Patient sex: F
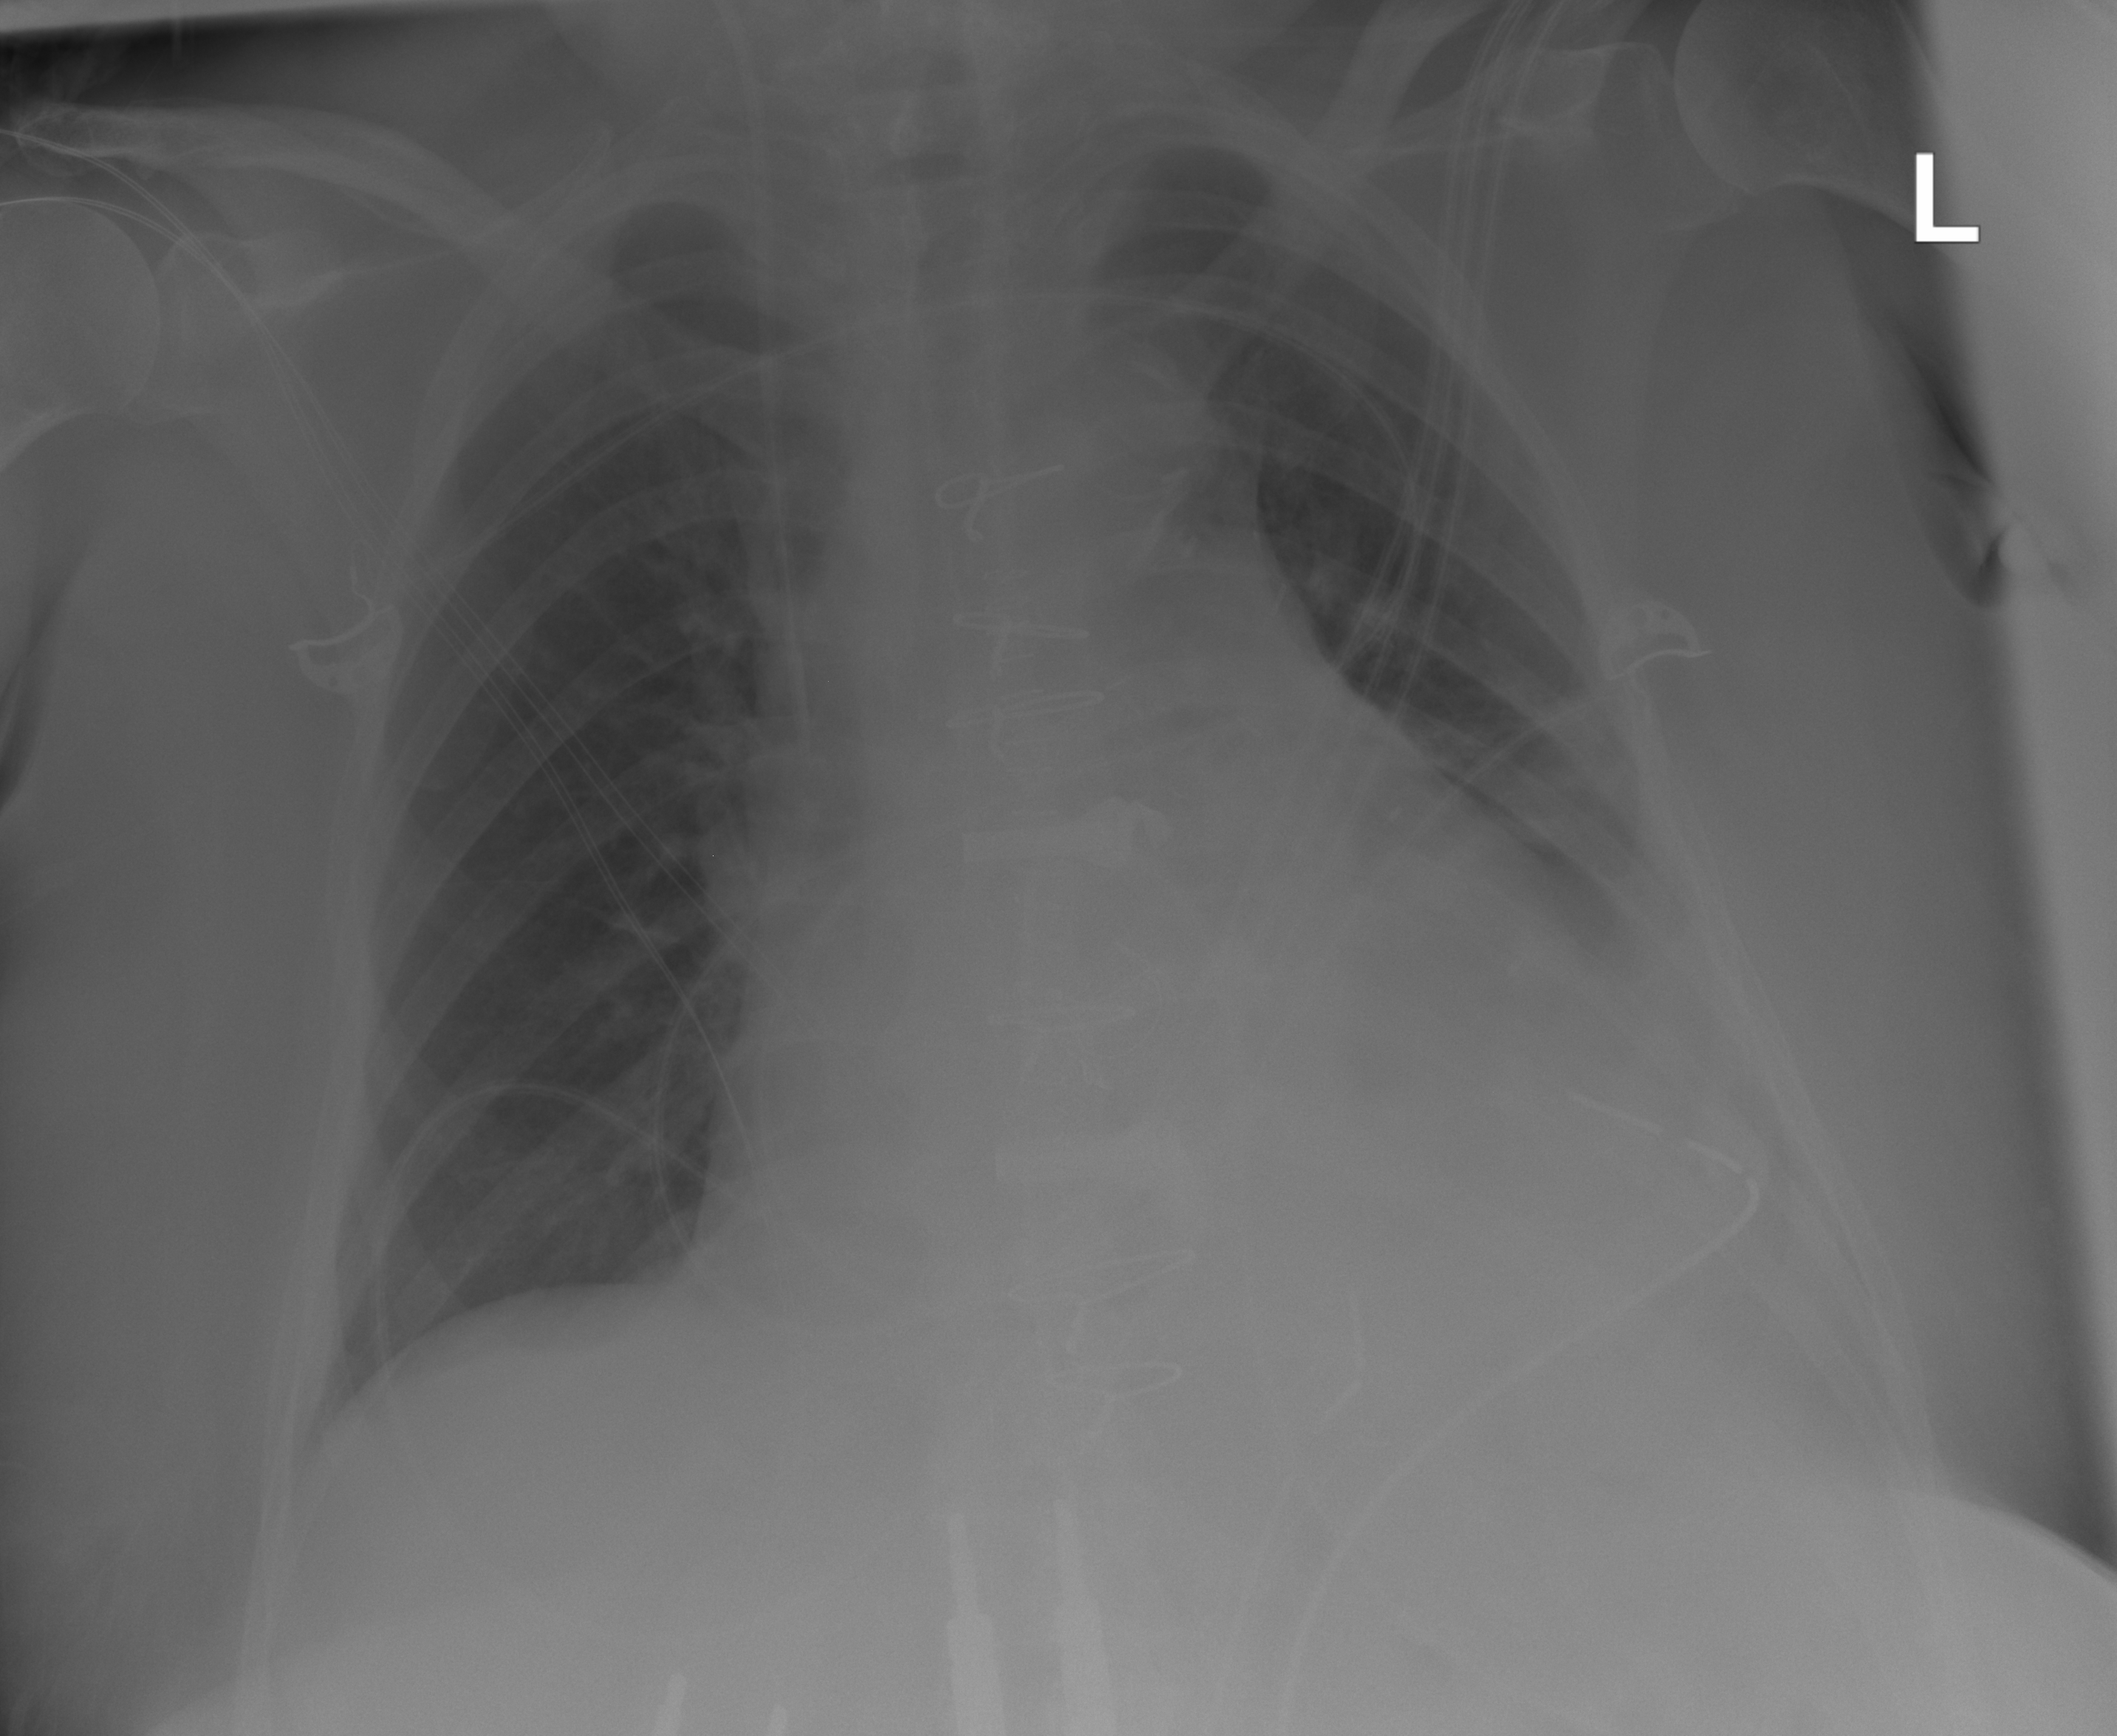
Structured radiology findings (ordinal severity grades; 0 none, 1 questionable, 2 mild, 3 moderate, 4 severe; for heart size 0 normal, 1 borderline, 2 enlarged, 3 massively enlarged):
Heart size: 2
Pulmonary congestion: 0
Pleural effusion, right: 0
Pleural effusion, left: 2
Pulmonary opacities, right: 0
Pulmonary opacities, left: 0
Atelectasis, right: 0
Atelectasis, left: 2